Question: I try to use a kendo grid with knockout binding and Knockout-Kendo.js library
It is defined as below:
'''
<div data-bind="kendoGrid:
{
data: SearchResult,
rowTemplate: 'rowTmpl',
altRowTemplate: 'altTmpl',
useKOTemplates: true
}">
</div>
<script id="rowTmpl" type="text/html">
<tr class="tdText" role="row">
<td >
<a data-bind="attr: { href: 'scrccc_checkEdit.aspx?id=' + CheckID }" >
<img src="images/icon-edit.gif" border="0" alt="Edit/View Check" />
</a>
</td>
<td data-bind="text: CheckNumber"></td>
<td data-bind="text: new Date(CreateDate).MMddyyyy()"></td>
//...
<td data-bind="text: ParishName">
</tr>
</script>
<script id="altTmpl" type="text/html">
//....
'''
The data loaded from the REST service has more columns that I want to be shown in grid
The row looks ok, due to template, but the problem is with the grid header, create columns for every field in source.

How can I hide some columns in header, and customize their header label (change column width, header label and eventually allow additional customization .
For example, in image above I want Co
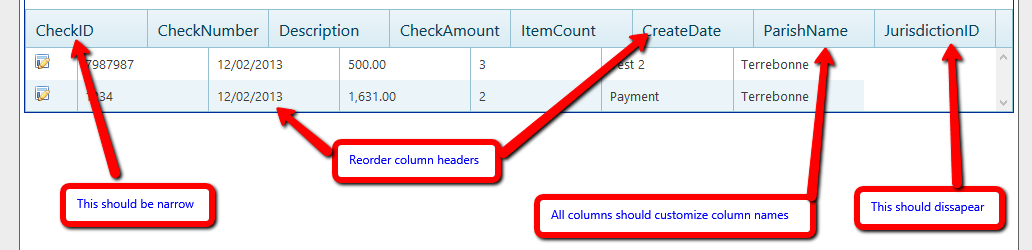
Answer: There is currently a specific option to specify the header template directly. What you could do is specify a set of columns and their headers directly either by using the 'title' or 'headerTemplate' options like:
'''
this.gridOptions = {
data: this.items,
rowTemplate: "rowTmpl",
useKOTemplates: true,
columns: [
{
title: "My ID"
},
{
headerTemplate: "<strong>Name Edit</strong>"
},
{
title: "Name Value"
}
]
};
'''
Sample: <URL>